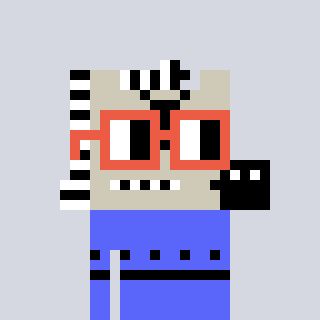
a pixel art character with square orange glasses, a zebra-shaped head and a purple-colored body on a cool background